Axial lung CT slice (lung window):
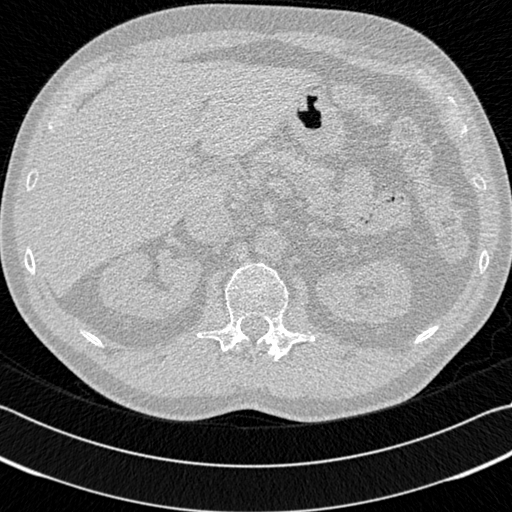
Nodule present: no